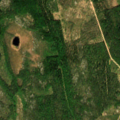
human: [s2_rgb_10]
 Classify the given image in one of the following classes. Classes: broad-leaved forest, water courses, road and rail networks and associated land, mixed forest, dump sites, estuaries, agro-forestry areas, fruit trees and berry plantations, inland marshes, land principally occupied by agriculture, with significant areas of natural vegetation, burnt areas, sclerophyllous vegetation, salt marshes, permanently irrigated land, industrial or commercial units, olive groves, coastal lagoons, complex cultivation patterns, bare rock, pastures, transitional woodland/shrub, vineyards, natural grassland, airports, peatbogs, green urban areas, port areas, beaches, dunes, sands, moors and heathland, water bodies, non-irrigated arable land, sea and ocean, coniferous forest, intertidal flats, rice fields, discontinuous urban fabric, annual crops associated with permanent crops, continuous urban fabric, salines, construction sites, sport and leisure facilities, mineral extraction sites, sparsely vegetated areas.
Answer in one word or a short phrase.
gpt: coniferous forest, mixed forest, transitional woodland/shrub